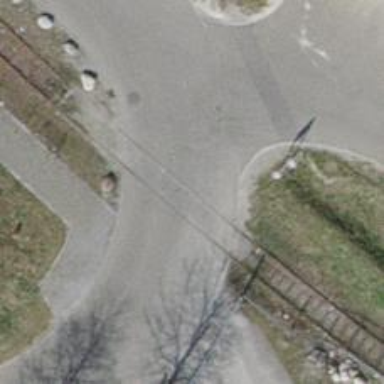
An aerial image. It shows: Level crossing along the railway.